Question: So I am trying to build a retracer. I followed this tutorial:<URL>
So everything works great, except I ran into one problem. I was trying to make the plane under the spheres reflective, but when I did I got this strange effect

If you notice there are these dark spots on the reflection on the ground. I have been trying to figure out whats going on, but its strange because the entire plane has the same normal, so the reflections should be correct. Has anyone ever had an experience with this? I checked and it wasn't related to shadows.
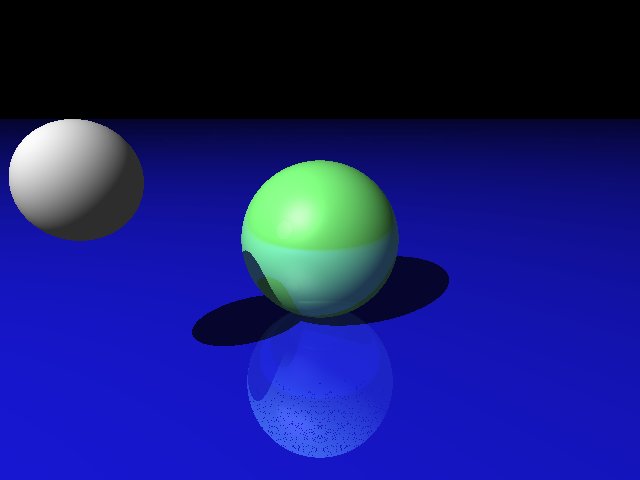
Answer: ## Common Problem
That looks like "surface acne," which occurs when, due to limited precision, the origin of the shadow test ray is (just barely) on the wrong side of the surface you intersected. Thus the surface shadows itself.
For example, you compute the intersection point of a camera ray that hits a sphere at (x, y, z). Since even double precision values have limited precision, chances are that (x, y, z) isn't on the surface of the sphere. Next you create a ray from (x, y, z) toward the light source to see if it's in shadow. If (x, y, z), because of that limited precision, is actually just inside of the sphere, then the shadow test will fail because the sphere shades all points on the inside.
This is usually fixed by nudging (x, y, z) a tiny amount back in the direction of the surface normal at the intersection point. You use the nudged point as the origin for your shadow ray because you know it's on the correct side of the sphere.
## Debugging Tip
In your case, the sphere itself doesn't exhibit the acne, but its reflection does. That suggests that the nudge is sometimes smaller than the cumulative loss of precision from the initial ray to the reflection ray to the sphere. Maybe your nudge is too small. Maybe something goes wrong where you compute the reflection ray.
It could also be that the intersection with the plane is sometimes on the wrong side, so your reflection ray heads off below the floor instead of back up.
To debug, I'd hack the "I hit nothing" color to hot pink and the "I'm in the shadow" color to lime green. If you see pink in those spots, then something went wrong computing the reflection ray. If you see lime green, then it's surface acne and you need to ensure you don't have a systematic precision loss and that your nudge factor is sufficient.
## Advanced Nudging
I recently read that <URL>, but the basic idea has two parts.
First, the computed point of intersection is (for most shapes) re-projected to the surface to give a more precise estimate of the actual hit point.
Second, it propagates an estimate of the error throughout the calculation. When it needs the origin for a reflection or shadow ray, it nudges the (improved estimate of the) point of intersection by just enough to ensure it's outside the box determined by the intersection point and its uncertainty. This guarantees that it's on the correct side of the surface, while requiring a much smaller nudge.